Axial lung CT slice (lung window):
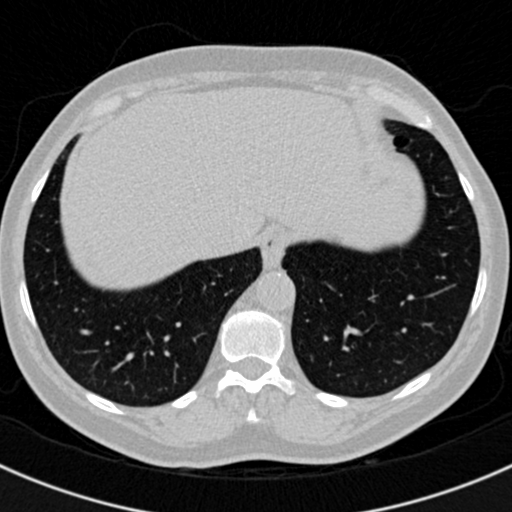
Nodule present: no